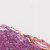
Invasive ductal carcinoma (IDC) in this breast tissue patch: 1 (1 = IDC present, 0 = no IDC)